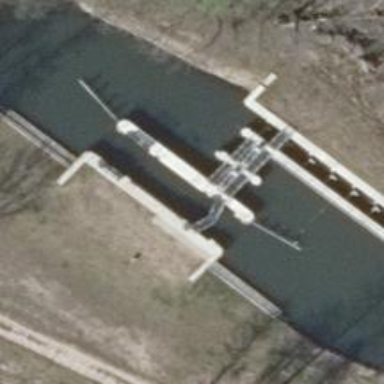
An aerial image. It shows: Weir along the waterway.